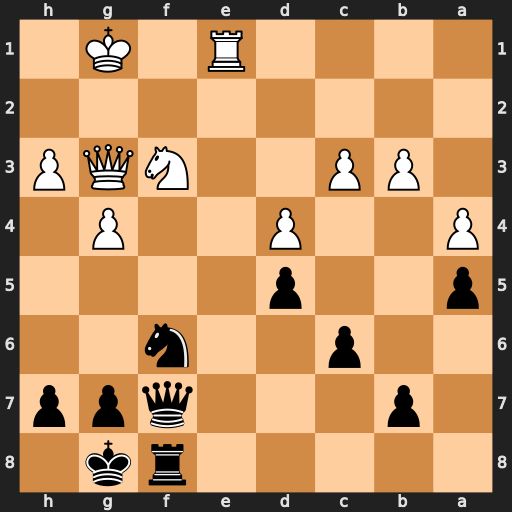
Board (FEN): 5rk1/1p3qpp/2p2n2/p2p4/P2P2P1/1PP2NQP/8/4R1K1
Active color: b
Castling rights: -
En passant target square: -
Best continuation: Ne4 Ne5 Nxg3